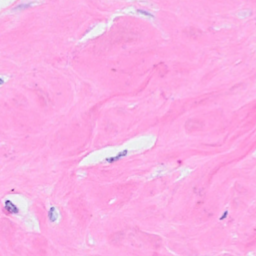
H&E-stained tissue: Breast